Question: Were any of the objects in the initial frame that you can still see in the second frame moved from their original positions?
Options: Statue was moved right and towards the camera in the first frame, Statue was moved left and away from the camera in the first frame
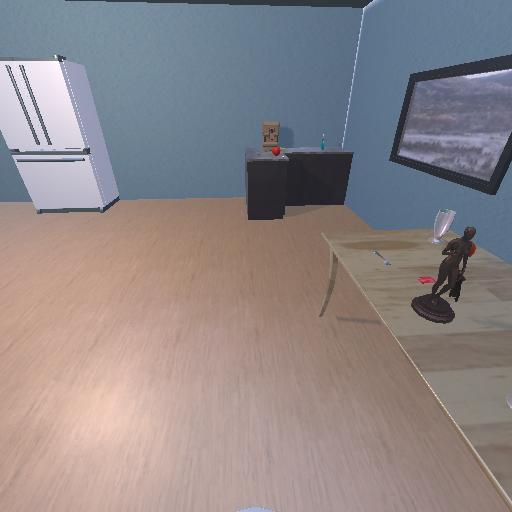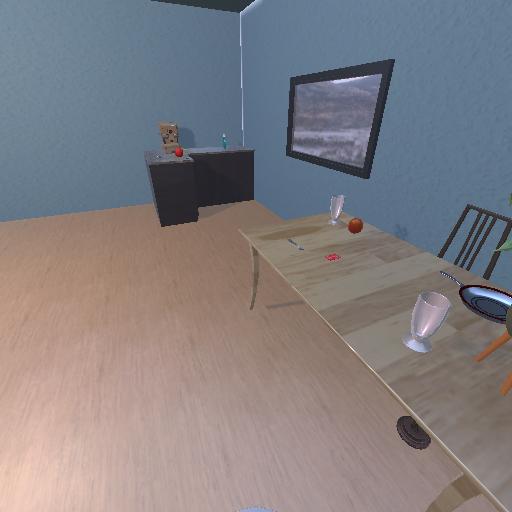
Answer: Statue was moved right and towards the camera in the first frame